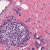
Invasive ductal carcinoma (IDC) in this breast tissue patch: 0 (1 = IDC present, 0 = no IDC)